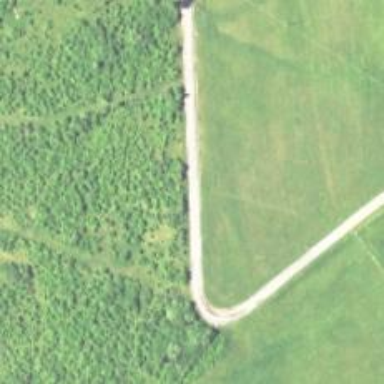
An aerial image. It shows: Unclassified road.